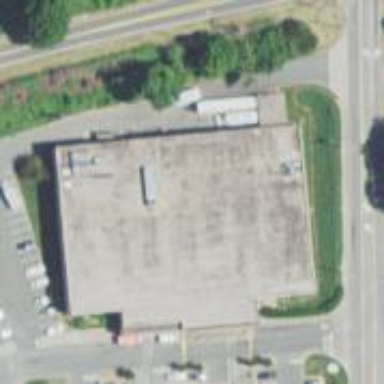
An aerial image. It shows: Supermarket.